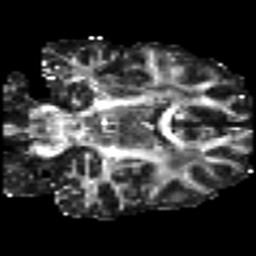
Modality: FA
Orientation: coronal
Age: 44
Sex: female
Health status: healthy
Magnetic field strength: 3 T
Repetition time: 8.4 s
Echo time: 0.0926 s